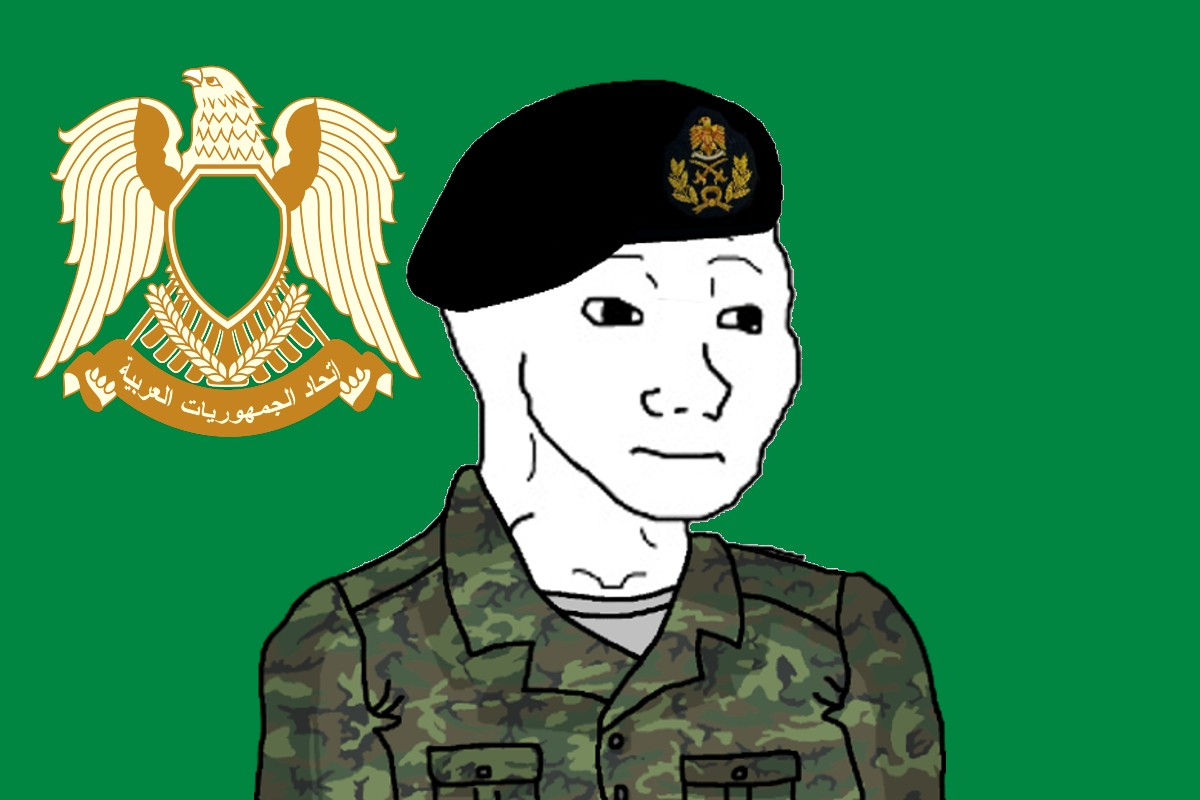
Label: 5_Wojak_with_Background